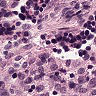
Metastatic tissue present: no